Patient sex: M
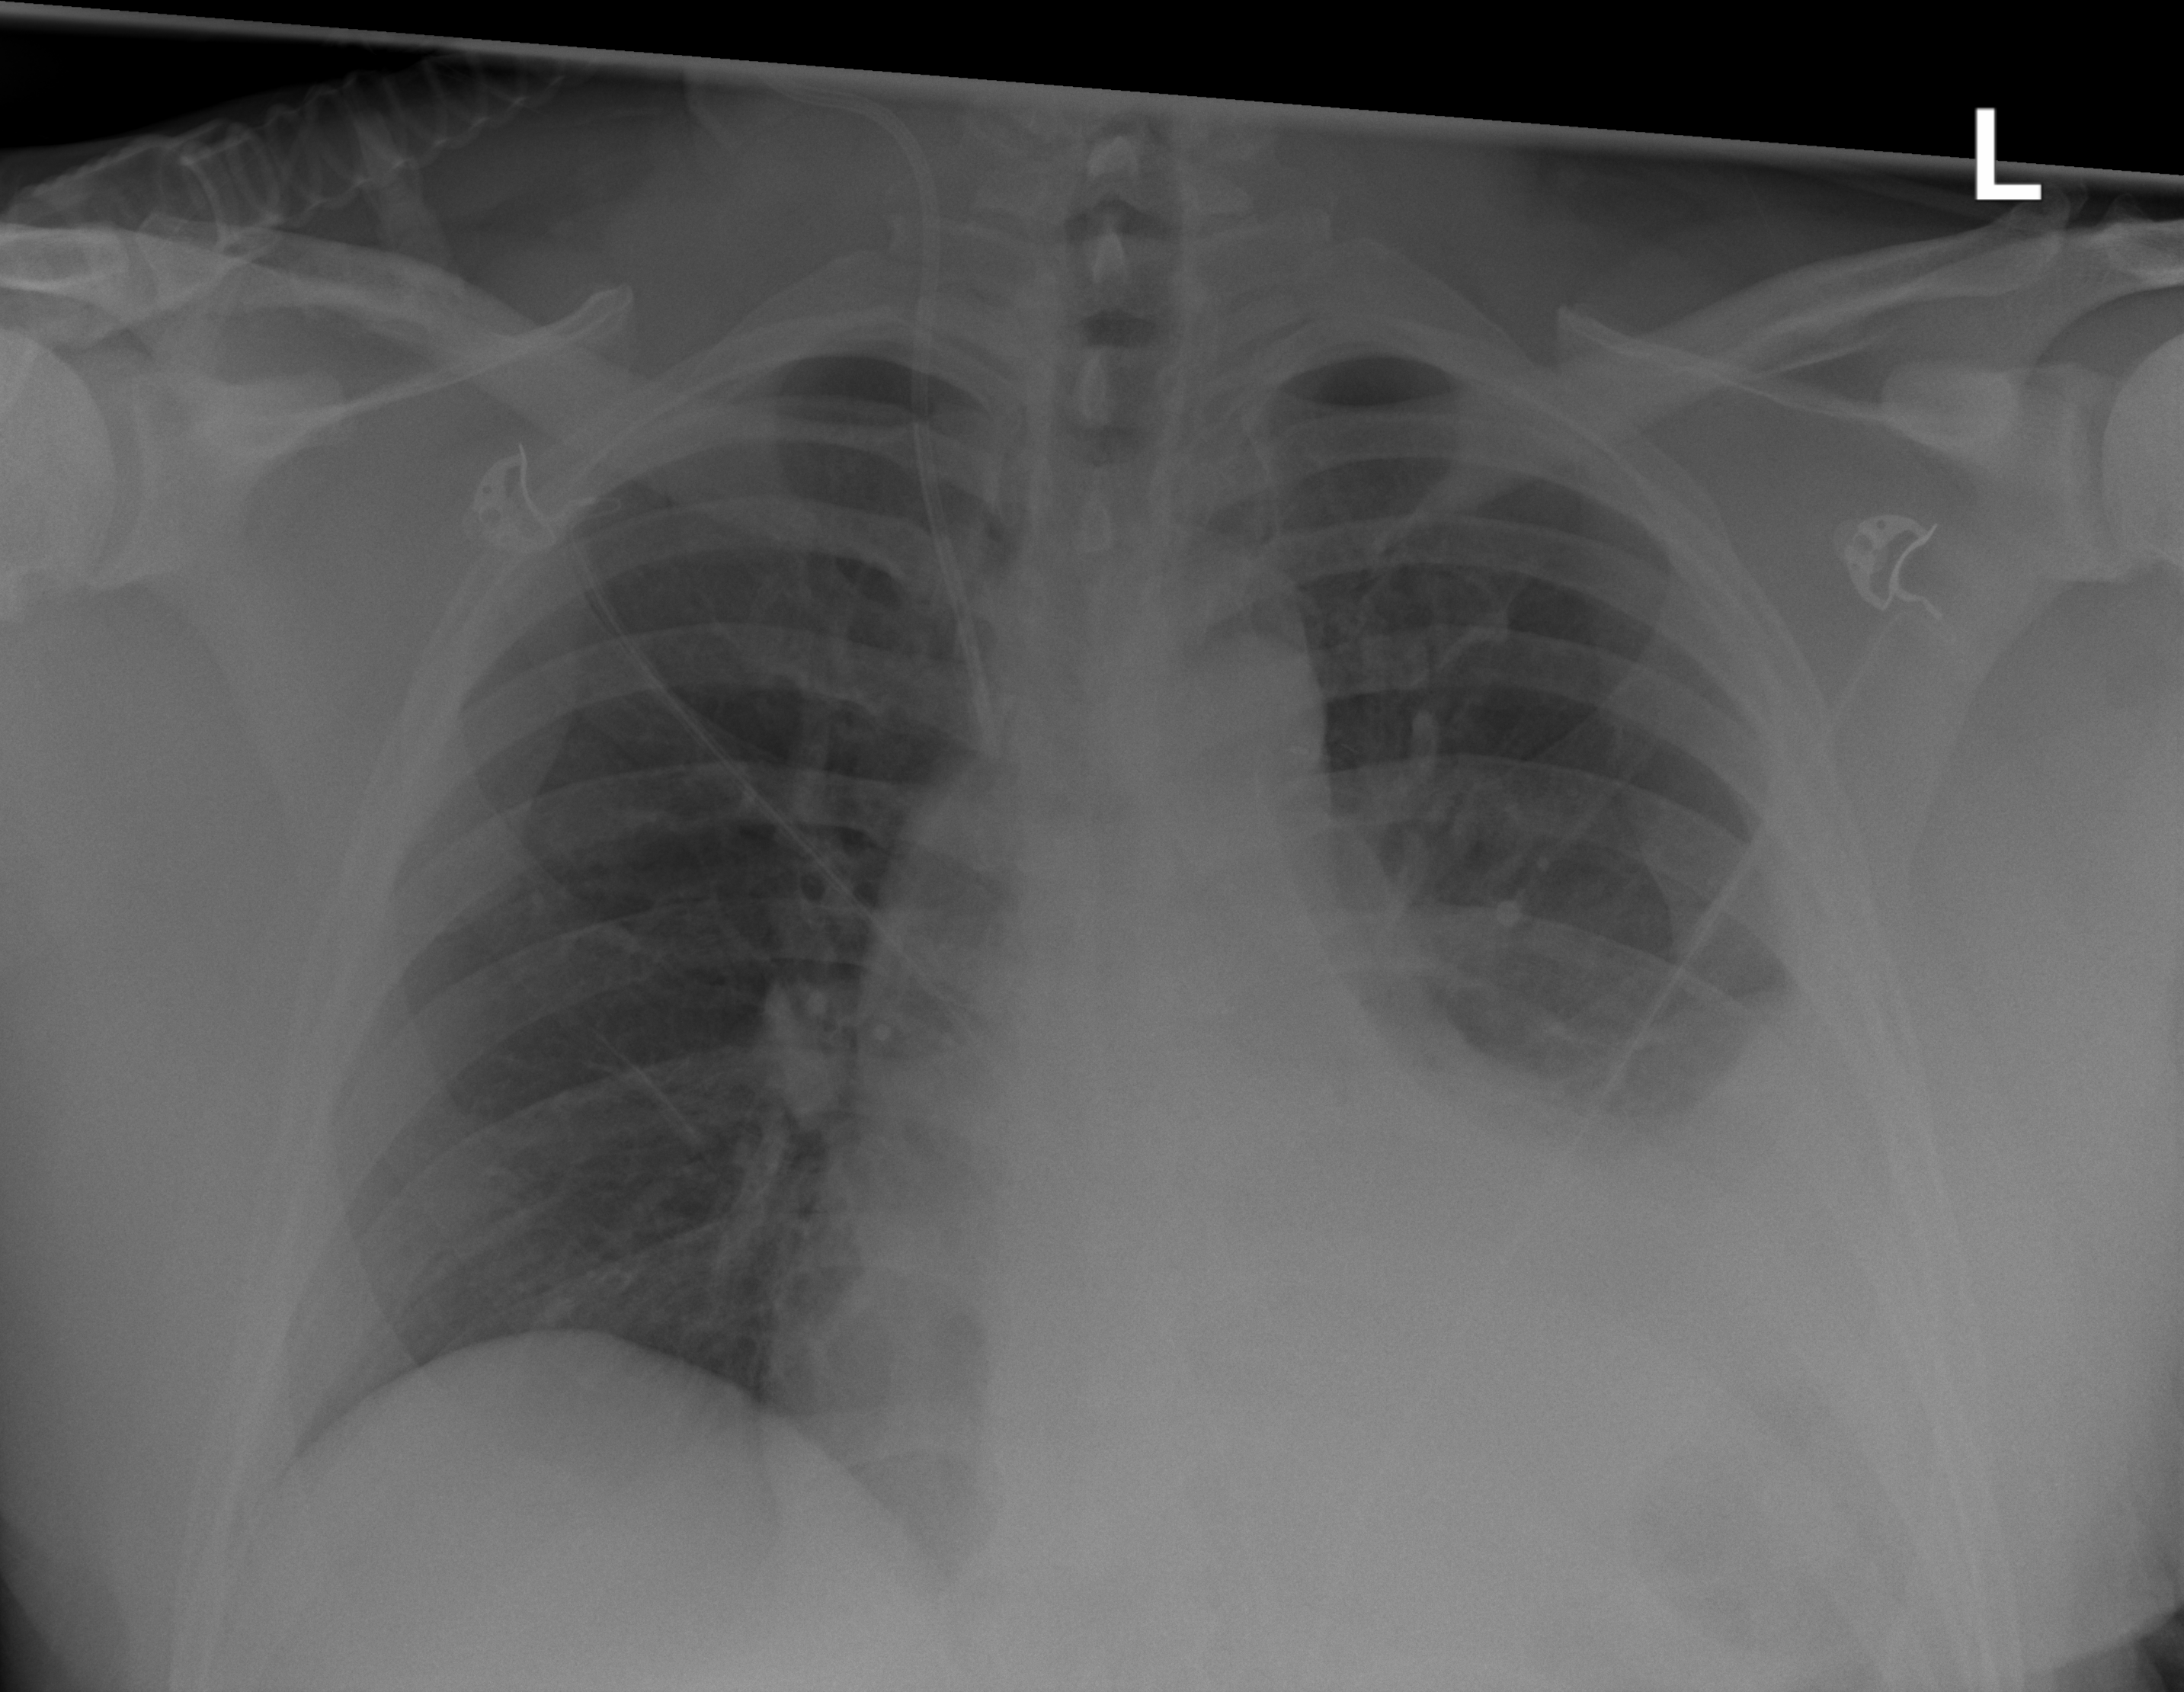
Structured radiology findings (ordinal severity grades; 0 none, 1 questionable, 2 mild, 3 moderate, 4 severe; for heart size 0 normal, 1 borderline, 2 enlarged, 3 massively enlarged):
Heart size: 2
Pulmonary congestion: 0
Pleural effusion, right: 0
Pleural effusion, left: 3
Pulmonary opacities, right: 0
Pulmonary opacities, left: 2
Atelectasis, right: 0
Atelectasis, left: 3